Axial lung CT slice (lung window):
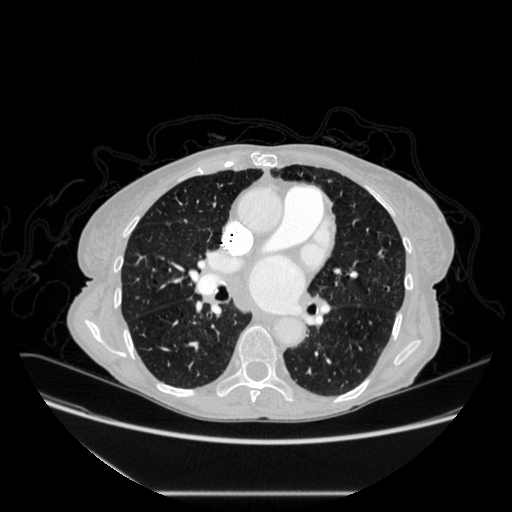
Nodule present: no